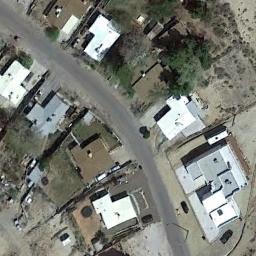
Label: medium_residential